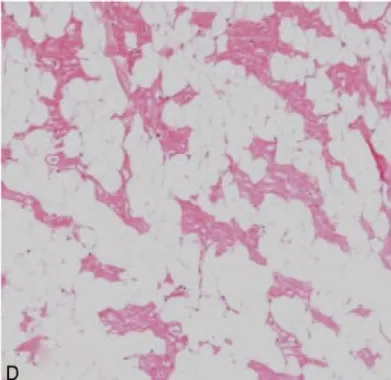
After resection of the tumor, a pile of tissue in the water.
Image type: pathology (h&e)